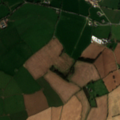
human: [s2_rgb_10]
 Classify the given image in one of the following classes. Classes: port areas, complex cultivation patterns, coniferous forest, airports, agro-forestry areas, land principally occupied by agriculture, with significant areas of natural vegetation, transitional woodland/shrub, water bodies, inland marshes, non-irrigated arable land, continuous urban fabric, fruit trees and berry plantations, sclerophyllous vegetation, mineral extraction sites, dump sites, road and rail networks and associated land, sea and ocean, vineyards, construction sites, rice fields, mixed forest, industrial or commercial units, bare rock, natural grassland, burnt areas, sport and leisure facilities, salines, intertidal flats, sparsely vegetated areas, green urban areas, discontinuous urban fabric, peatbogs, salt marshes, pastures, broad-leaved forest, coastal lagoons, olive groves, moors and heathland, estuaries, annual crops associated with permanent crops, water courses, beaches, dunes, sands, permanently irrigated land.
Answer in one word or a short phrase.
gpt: non-irrigated arable land, pastures